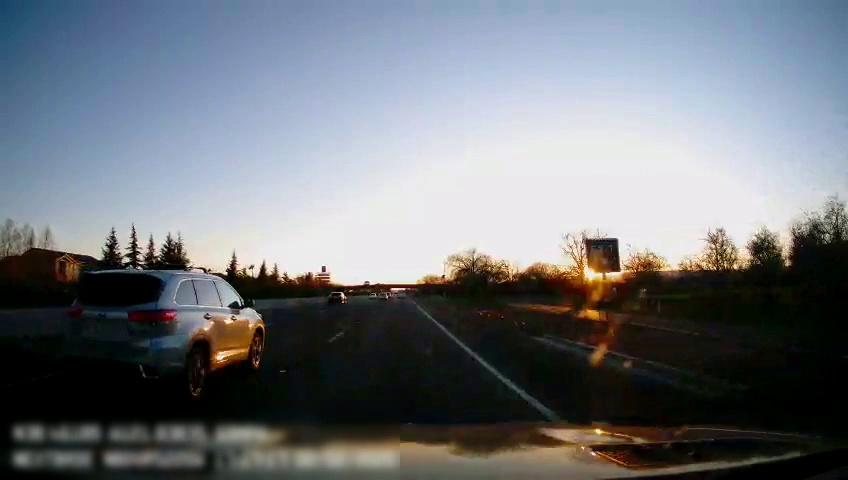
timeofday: Dusk/Dawn/Twilight
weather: Sunny
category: Drivable Space
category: Vehicles | Car
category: Vehicles | SUV
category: Vehicles | Car
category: Lanes | Current Lane
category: Lanes | Alternate Lane
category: Lanes | Alternate Lane
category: Lanes | Alternate Lane
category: Traffic | Signs